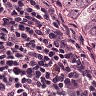
Metastatic tissue present: no